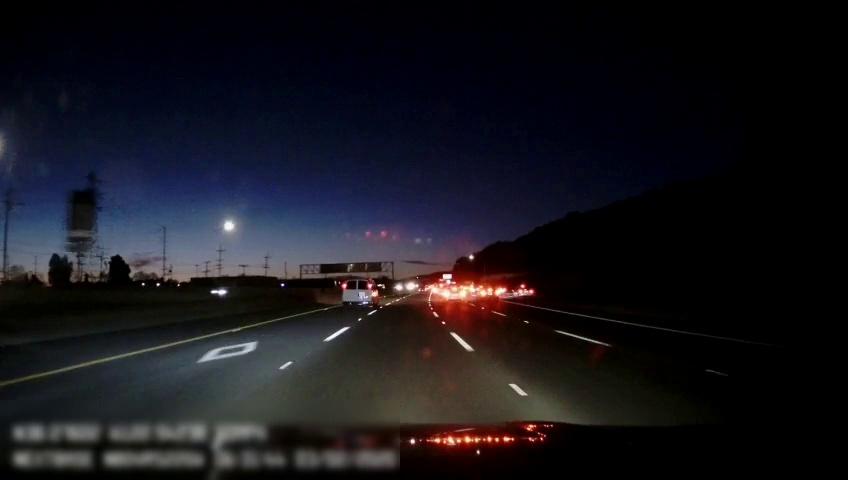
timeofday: Night
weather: Other
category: Drivable Space
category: Vehicles | Car
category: Vehicles | Van
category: Vehicles | Car
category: Vehicles | Car
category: Vehicles | Car
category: Lanes | Alternate Lane
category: Lanes | Alternate Lane
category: Lanes | Alternate Lane
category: Lanes | Alternate Lane
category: Lanes | Alternate Lane